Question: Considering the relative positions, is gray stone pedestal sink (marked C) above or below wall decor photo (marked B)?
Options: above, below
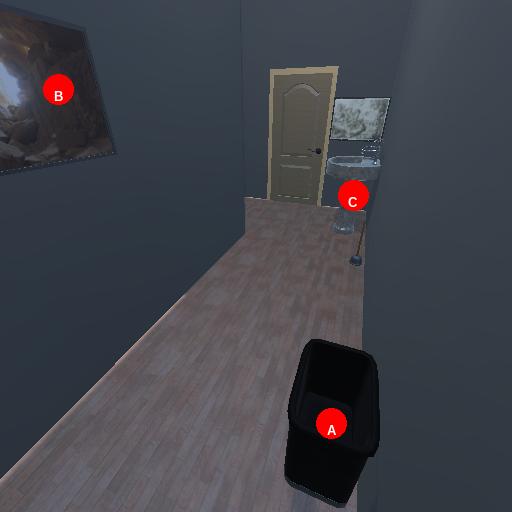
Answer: above